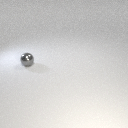
small gray metal sphere